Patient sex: M
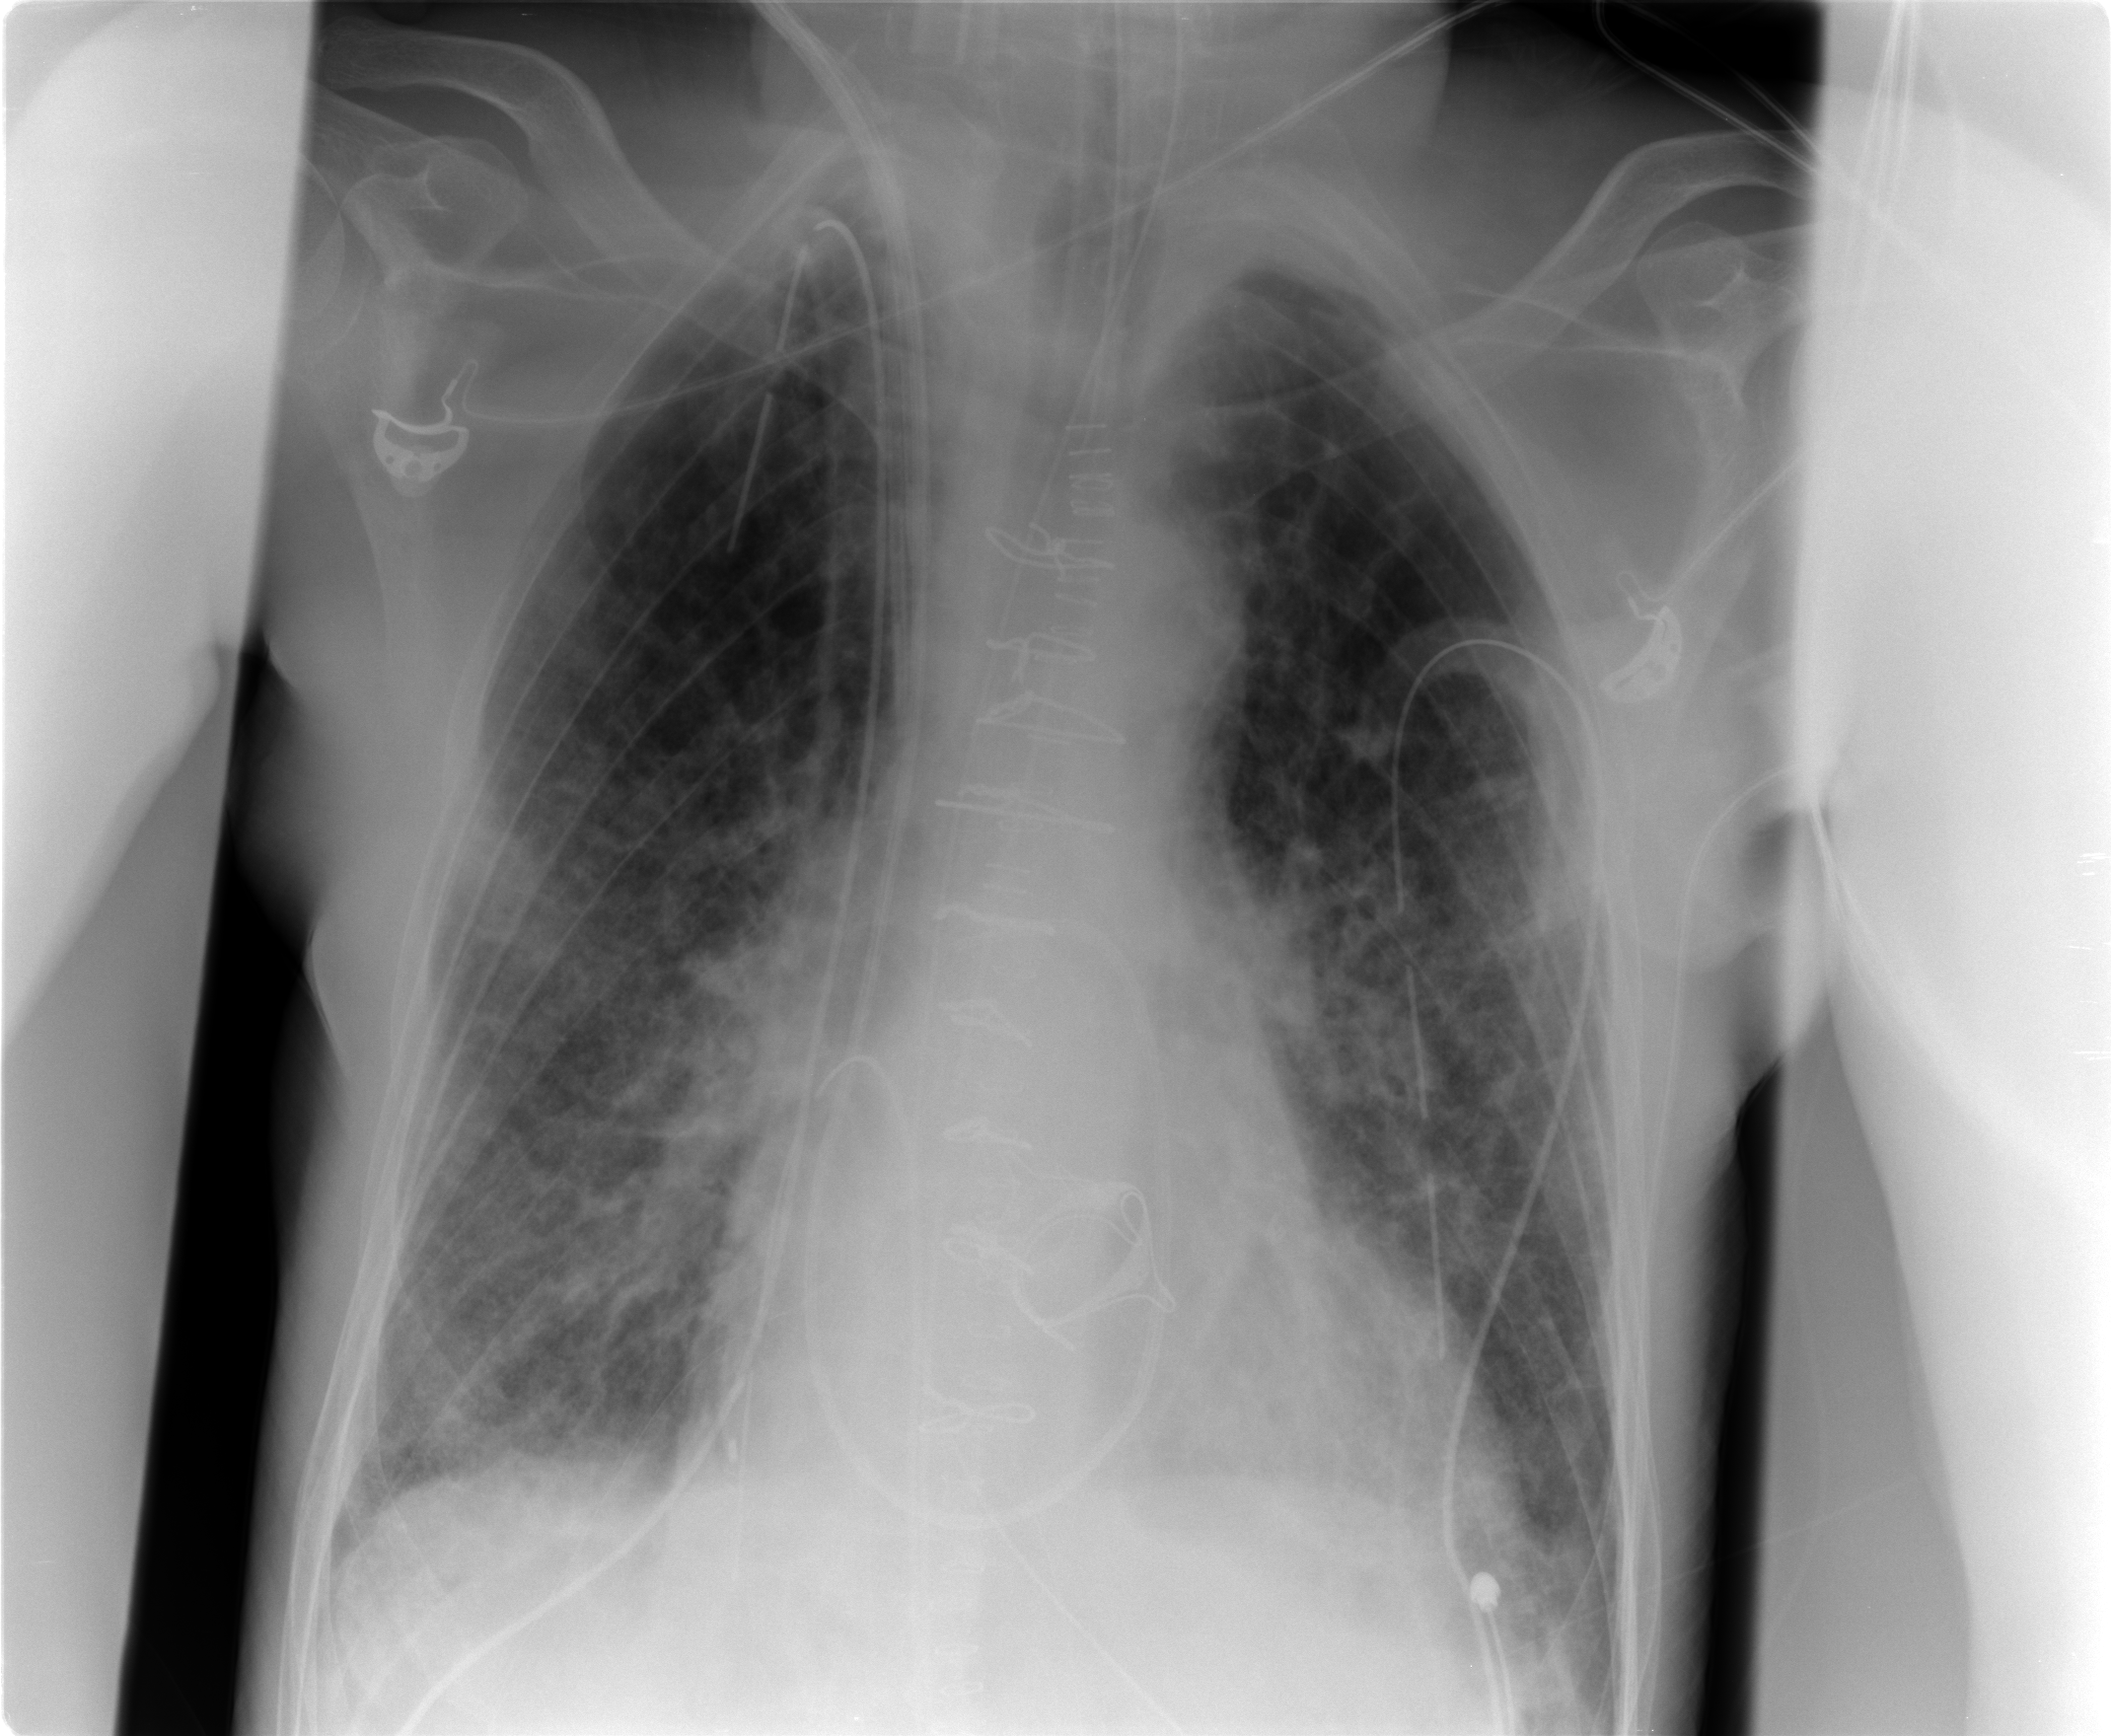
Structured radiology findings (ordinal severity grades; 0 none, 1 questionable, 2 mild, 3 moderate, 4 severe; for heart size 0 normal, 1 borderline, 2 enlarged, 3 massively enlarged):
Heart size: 0
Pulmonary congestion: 3
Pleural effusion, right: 2
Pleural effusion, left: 2
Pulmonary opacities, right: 2
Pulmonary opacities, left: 2
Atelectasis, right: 2
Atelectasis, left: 2